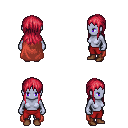
a pixel art fantasy rpg character, female body template, dark elf, purple skin, maroon cape, red pants, ruby red unkempt hairstyle, brown shoes, four views (front, back, left, right), 2x2 character sprite sheet, small pixel art, hard edges, no anti-aliasing